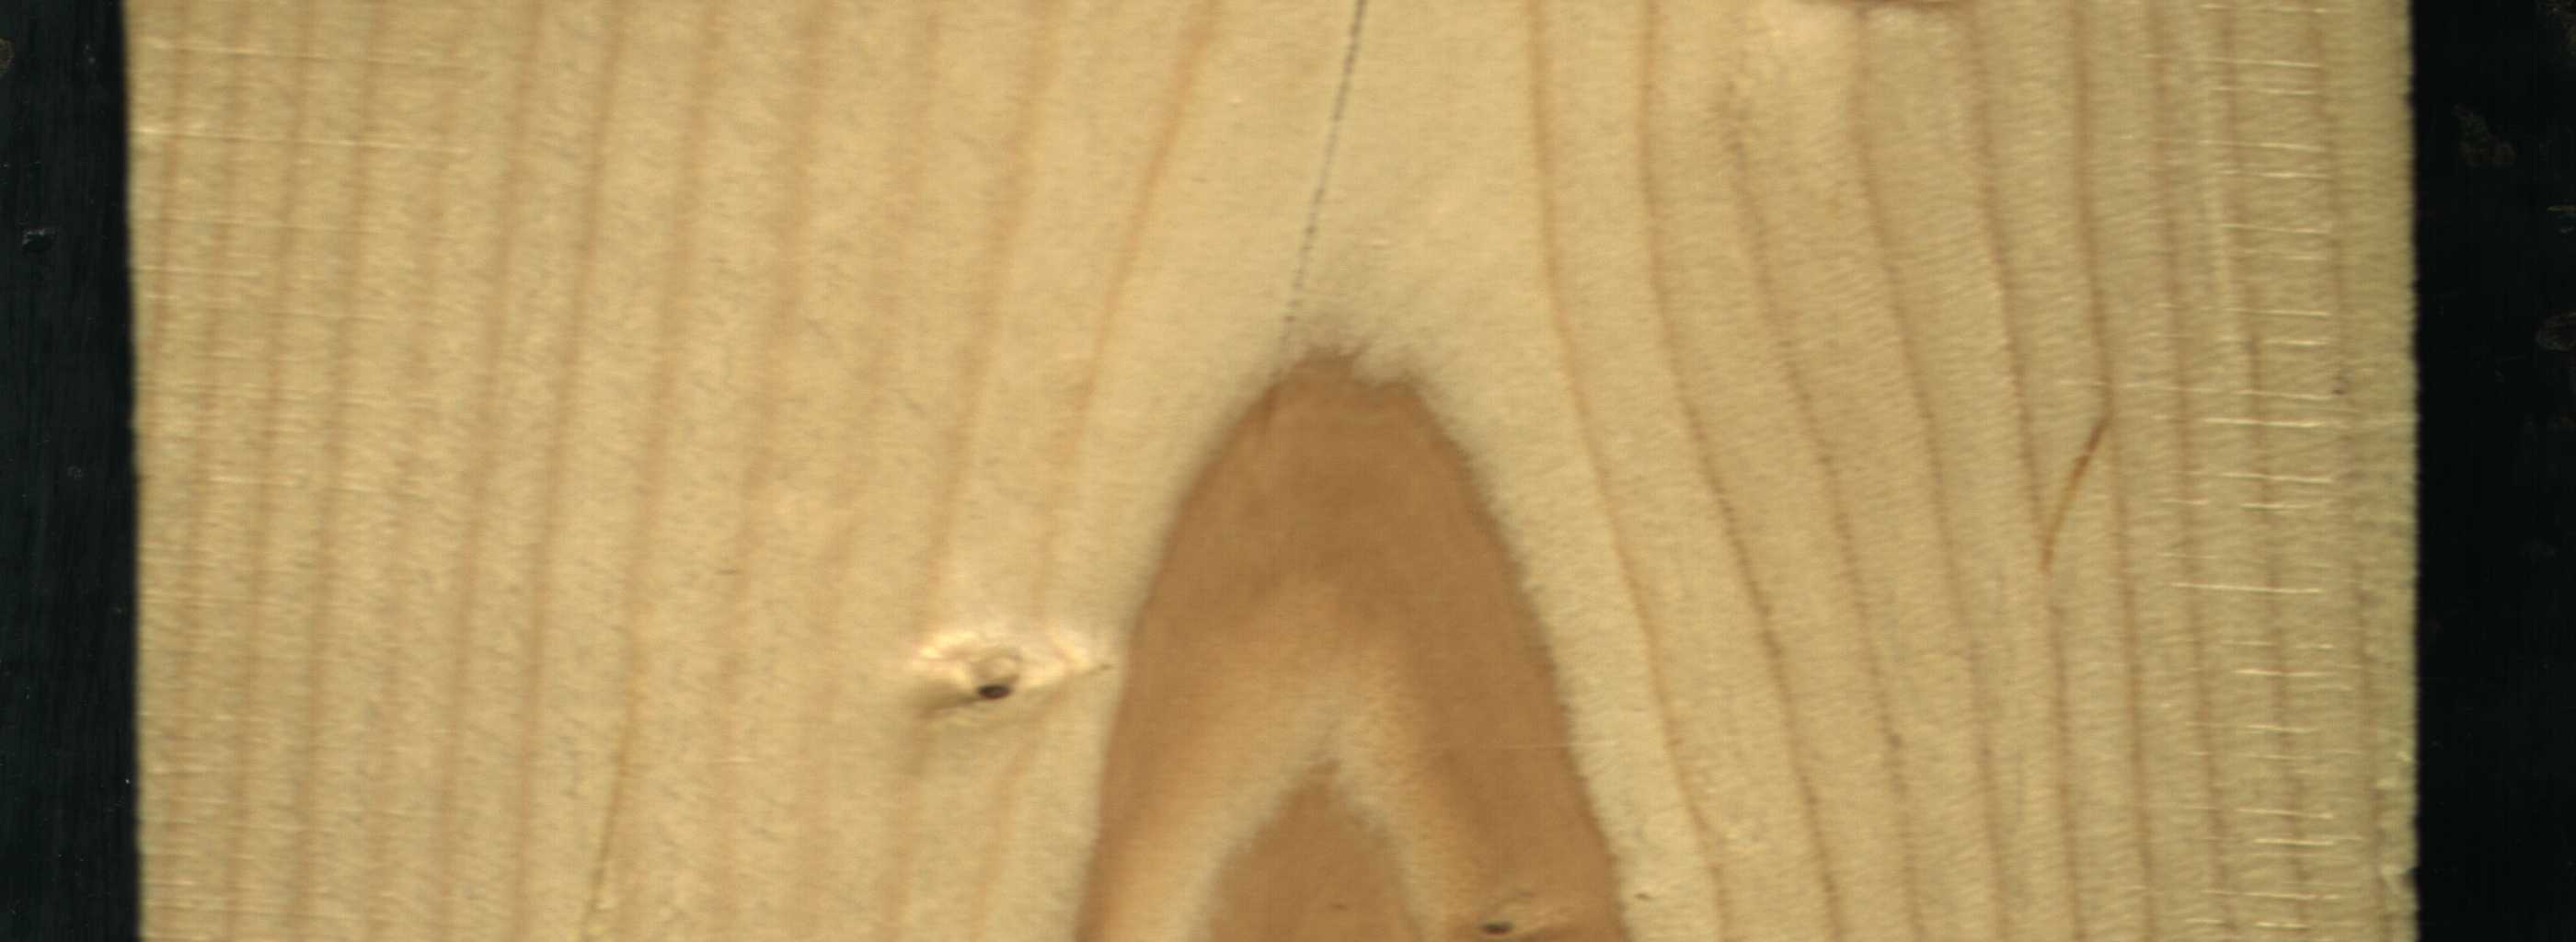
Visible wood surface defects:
resin
Crack
Crack
Live_Knot
Live_Knot